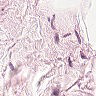
Metastatic tissue present: no